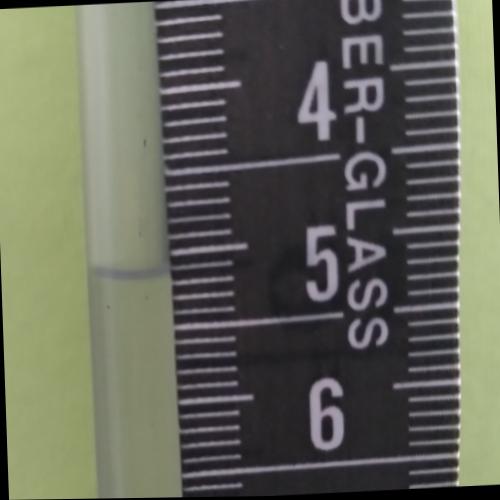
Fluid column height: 5.1 cm